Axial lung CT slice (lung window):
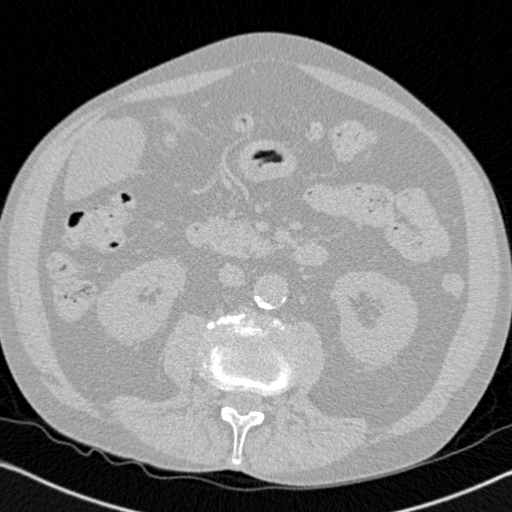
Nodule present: no